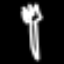
Label: fork